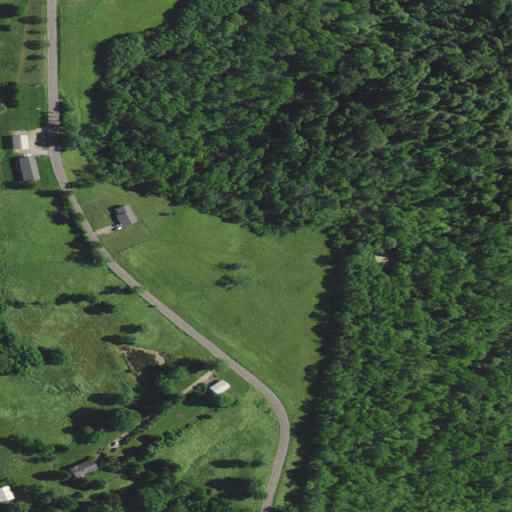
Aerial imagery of mountain in Indiana named Powell Hill containing deciduous forest, pasture, open development, and low intensity development